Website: home-depot
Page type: payment
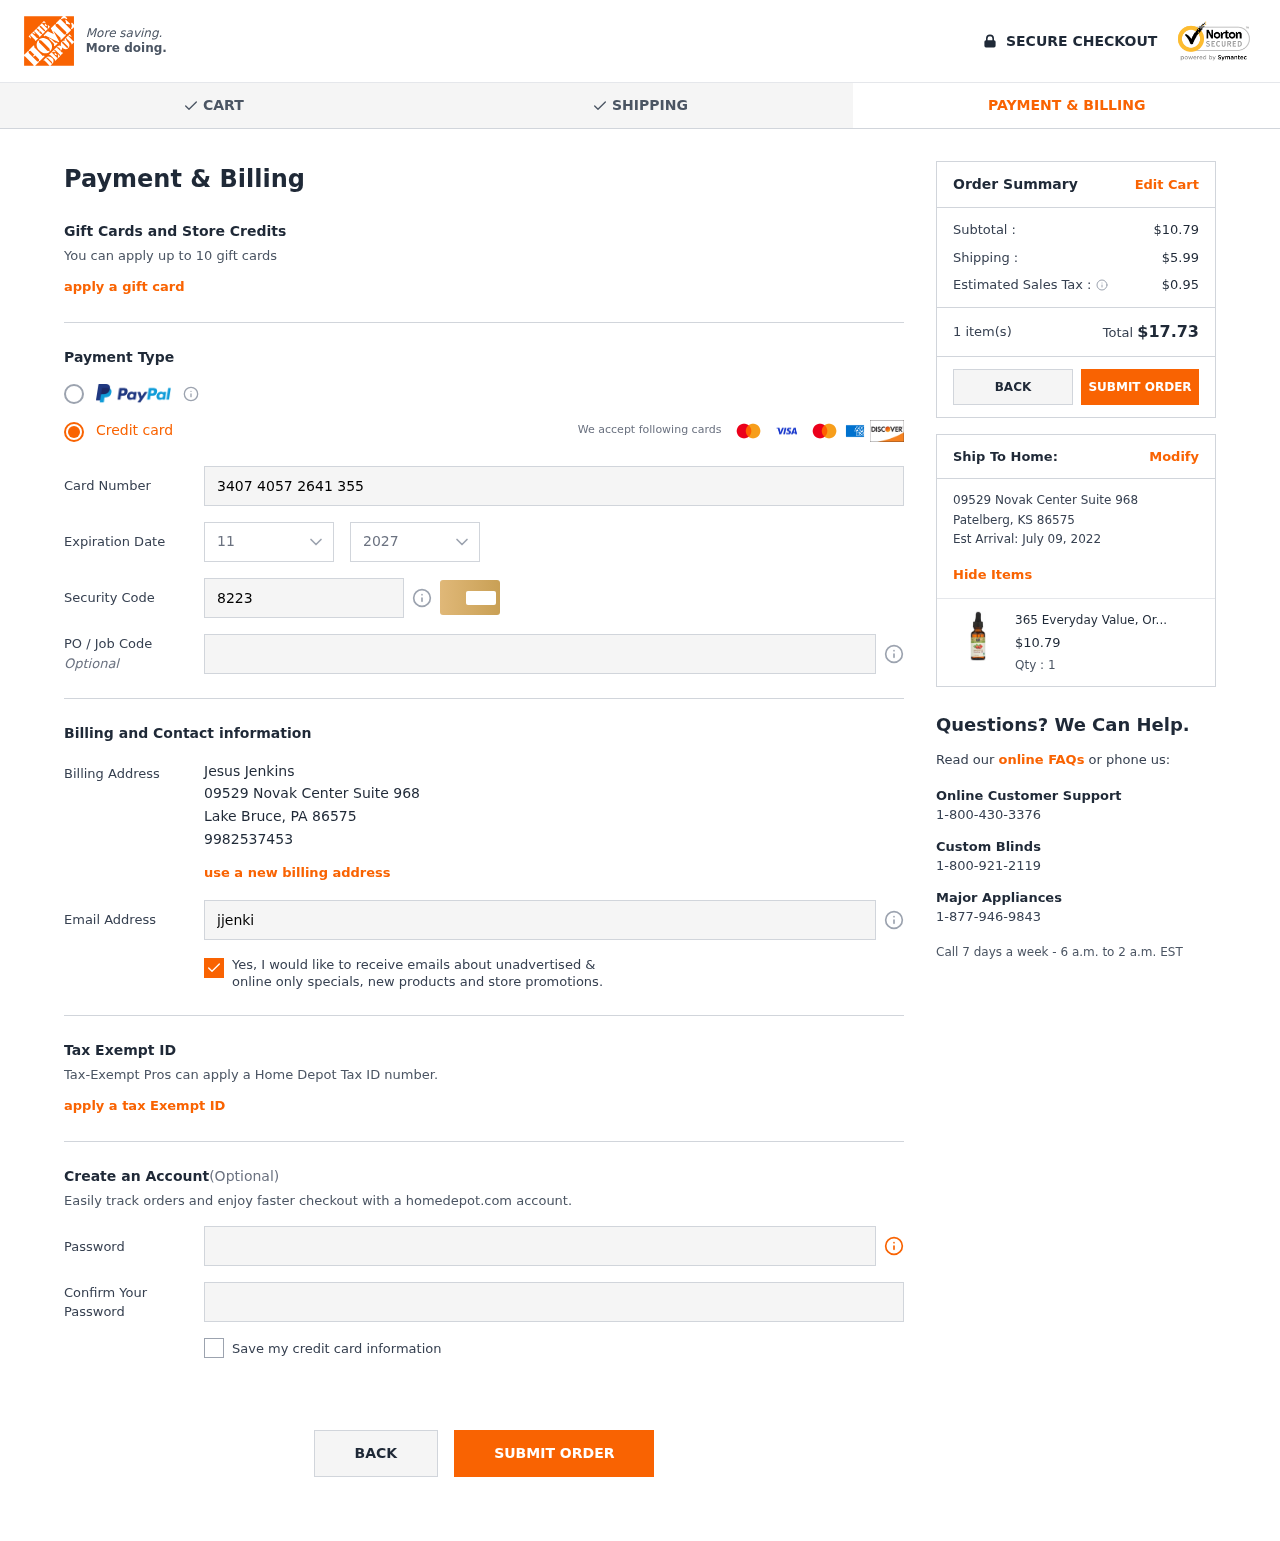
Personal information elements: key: PII_CARD_CVV
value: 8223
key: PII_CARD_EXPIRY_MONTH
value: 11
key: PII_CARD_EXPIRY_YEAR
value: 27
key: PII_CARD_NUMBER
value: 3407 4057 2641 355
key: PII_CITY
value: Lake Bruce
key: PII_CITY2
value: Patelberg
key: PII_EMAIL
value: jjenkins@yahoo.com
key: PII_FULLNAME
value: Jesus Jenkins
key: PII_PHONE
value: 9982537453
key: PII_POSTCODE
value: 86575
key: PII_POSTCODE2
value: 86575
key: PII_STATE_ABBR
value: PA
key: PII_STATE_ABBR2
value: KS
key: PII_STREET
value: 09529 Novak Center Suite 968
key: PII_STREET2
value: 09529 Novak Center Suite 968
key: PII_POSTCODE_FULL
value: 86575
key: PII_POSTCODE_NUMERIC
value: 86575
Product elements: key: PRODUCT1_NAME
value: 365 Everyday Value, Organic Rosehip Oil, 1 fl oz
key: PRODUCT1_PRICE
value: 10.79
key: PRODUCT1_QUANTITY
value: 1
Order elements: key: ORDER_SUBTOTAL
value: $10.79
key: ORDER_SHIPPING_COST
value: $5.99
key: ORDER_TAX
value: $0.95
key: ORDER_NUM_ITEMS
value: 1 item(s)
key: ORDER_TOTAL
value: $17.73
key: ORDER_DELIVERY_DATE
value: July 09, 2022